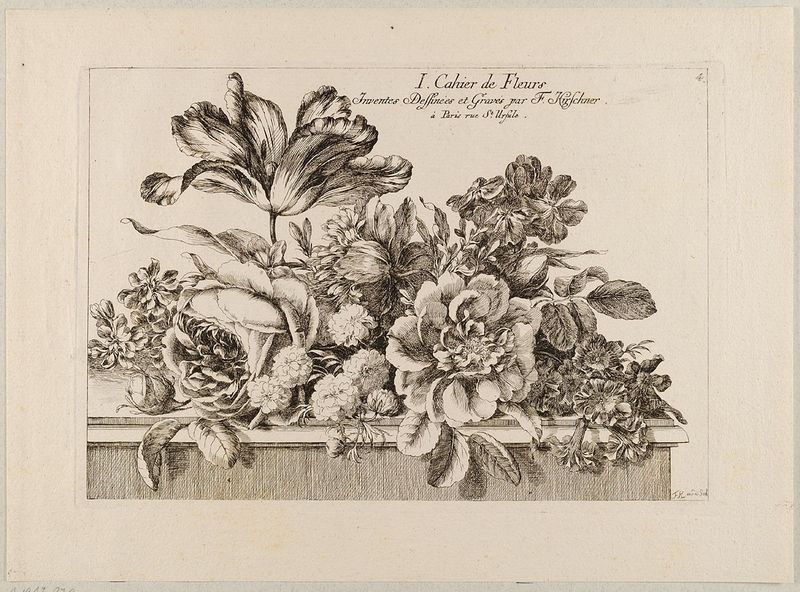
Titel: Blumen auf dem Sockel liegend, Blatt 4 aus der Folge 'I. Cahier de Fleurs Inventes Dessinées et Gravés par F. Kirschner à Paris rue St. Ursule'
Künstler: Friedrich Kirschner
Standort: Hamburg
Institution: Museum für Kunst und Gewerbe Hamburg
Schlagwörter: blumen, grafik, graphik, französisch, fotografie, photographie, druckgraphik, druckgrafik, radierung, sarg, gebinde, schnittblumen, reproduktionen, druckerzeugnisse, blüte, blumenstrauß, ornamentstich, vorlageblätter